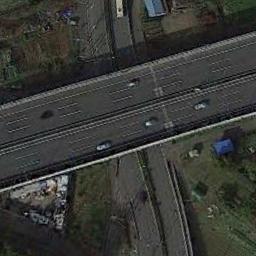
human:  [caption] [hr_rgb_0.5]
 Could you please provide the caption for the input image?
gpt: Several cars are on the overpass .

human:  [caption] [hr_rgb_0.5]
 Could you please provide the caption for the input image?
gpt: The overpass is on the grass next to some houses .

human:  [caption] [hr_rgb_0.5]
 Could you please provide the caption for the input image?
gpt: The cross-line overpass is over the road and some cars are driving on the overpass .

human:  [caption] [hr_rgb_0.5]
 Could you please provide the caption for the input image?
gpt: An overpass is bent into two circles .

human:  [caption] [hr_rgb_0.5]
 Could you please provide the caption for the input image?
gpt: There are some buildings beside the overpass .